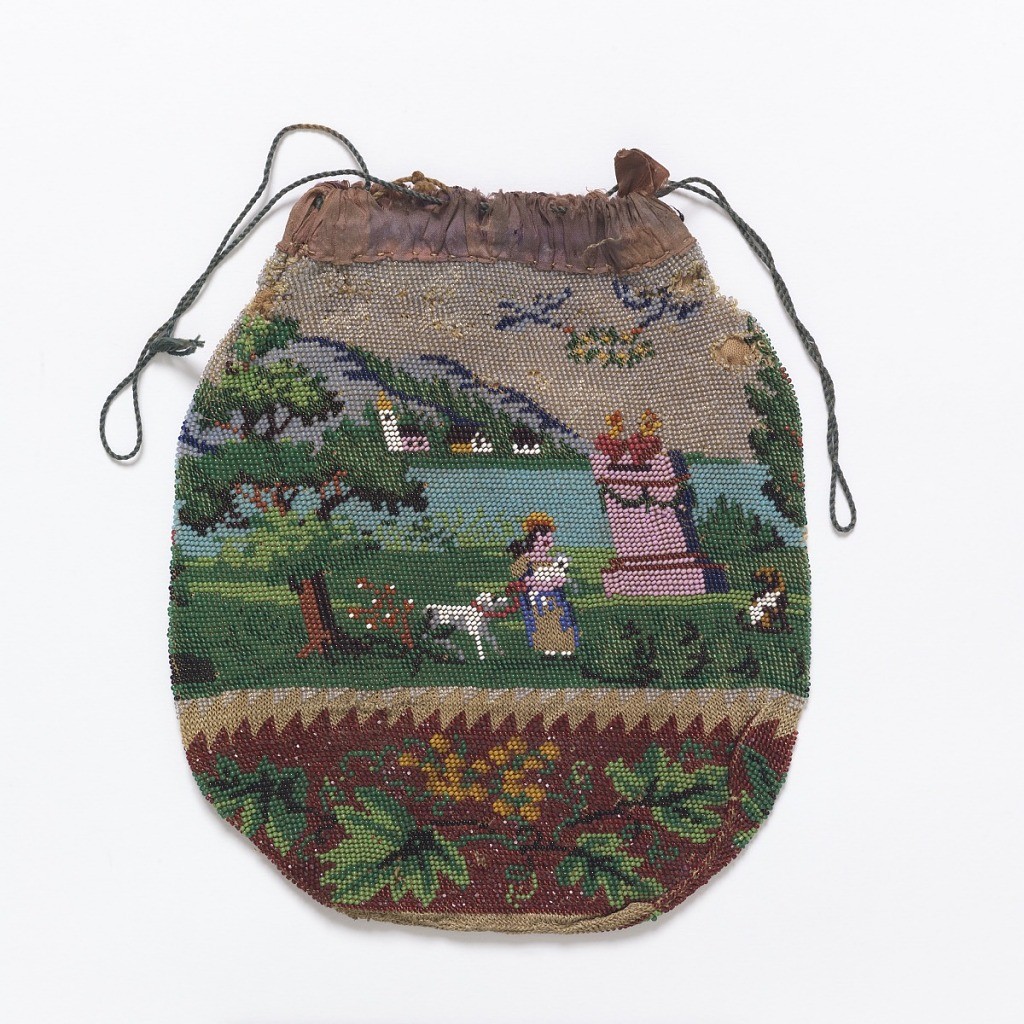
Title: Purse
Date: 19th century
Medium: cotton, glass beads Technique: knitted with beads
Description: Drawstring pouch with pictorial scene of a lake, mountains, and people in a park, bordered by grapes and leaves. Lined with tan cotton.